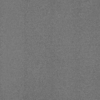
Label: dusty